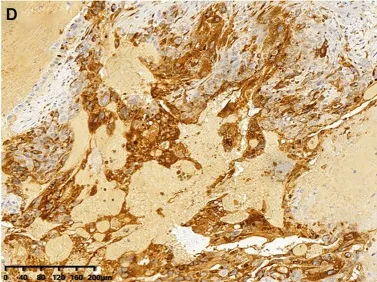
Histopathological and immunohistochemical images of choriocarcinoma (December 22, 2018). (C,D) Immunohistochemistry showed that the tumor cells were positive for HPL and beta-HCG (magnification x200).
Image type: pathology (immunostaining)